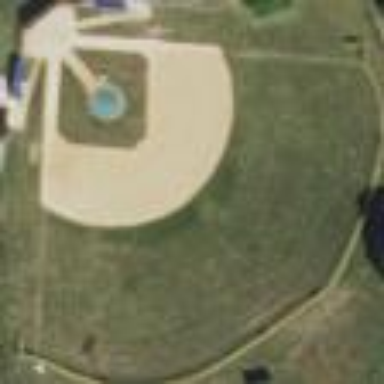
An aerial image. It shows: Baseball pitch for leisure land.